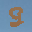
Label: 9